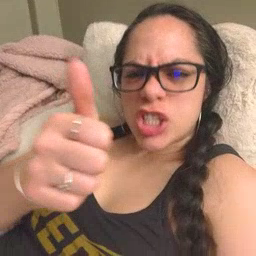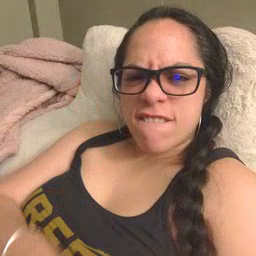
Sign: yourself